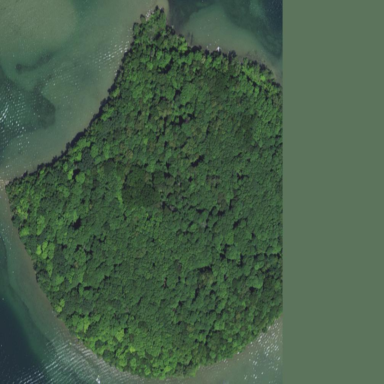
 featuring archaeological site of historical significance."